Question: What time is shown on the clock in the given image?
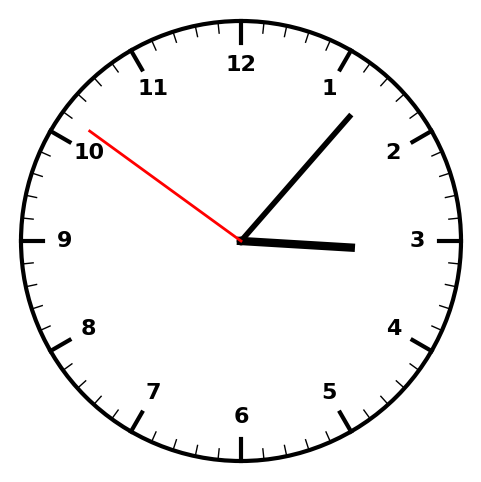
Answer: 03:06:51